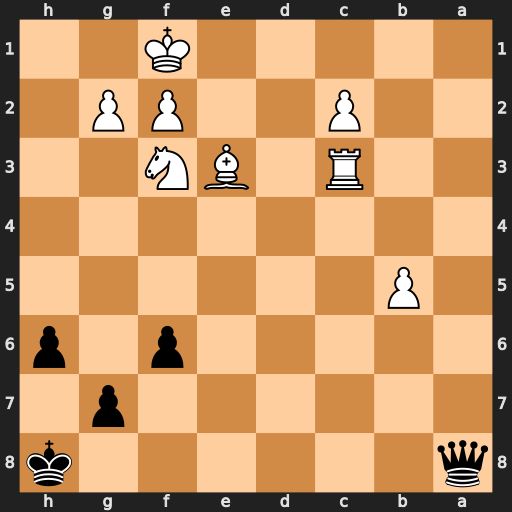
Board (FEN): q6k/6p1/5p1p/1P6/8/2R1BN2/2P2PP1/5K2
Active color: b
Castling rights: -
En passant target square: -
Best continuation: Qa1+ Ne1 Qxc3